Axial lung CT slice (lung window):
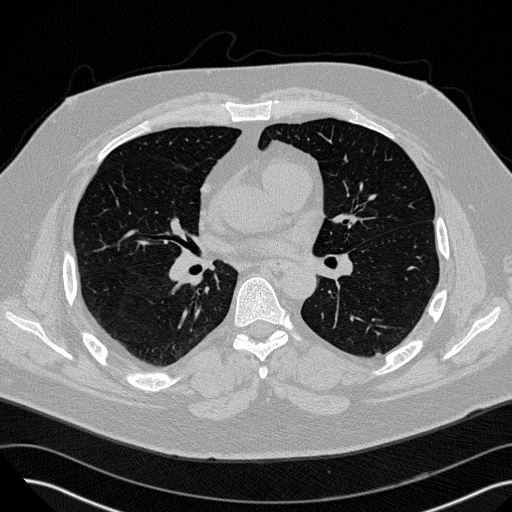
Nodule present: no